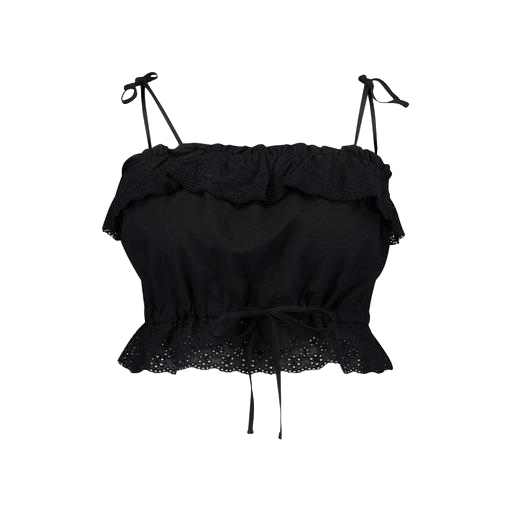
black smocked hem eyelet crop top, black eyelet crop top, black vienna crop top, white background